Question: I'm building imagebox by using map function but don't know how to connect two files. It doesn't show the image, it just shows the direction of the image.

'''
import React from "react";
import "../navi.css"
function NaviIcon (props) {
return (
<div id="NaviIcon">
<span>{props.image}</span>
</div>
);
}
export default NaviIcon;
'''
I imported this file to below file
'''
import React from "react";
import NaviIcon from "./NaviIcon";
import "../navi.css";
const image = [
{
image : "./images/shopping-cart.png"
},
{
image : './images/bell.png'
},
{
image : './images/user.png'
},
];
function NaviIconList (props) {
return (
<div id="NaviIconList">
{image.map((image) => {
return (
<NaviIcon image={image.image} />
);
})}
</div>
);
}
export default NaviIconList;
'''
it works well if the items of array are not images.
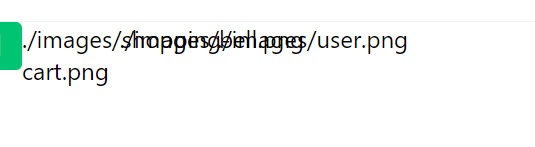
Answer: You need to replace the 'span' with an 'img' tag:
From this:
'''
<span>{props.image}</span>
'''
To this:
'''
<img src={props.image} />
'''
And the <URL> whenever dealing with images. It's crucial for accessibility and UX.